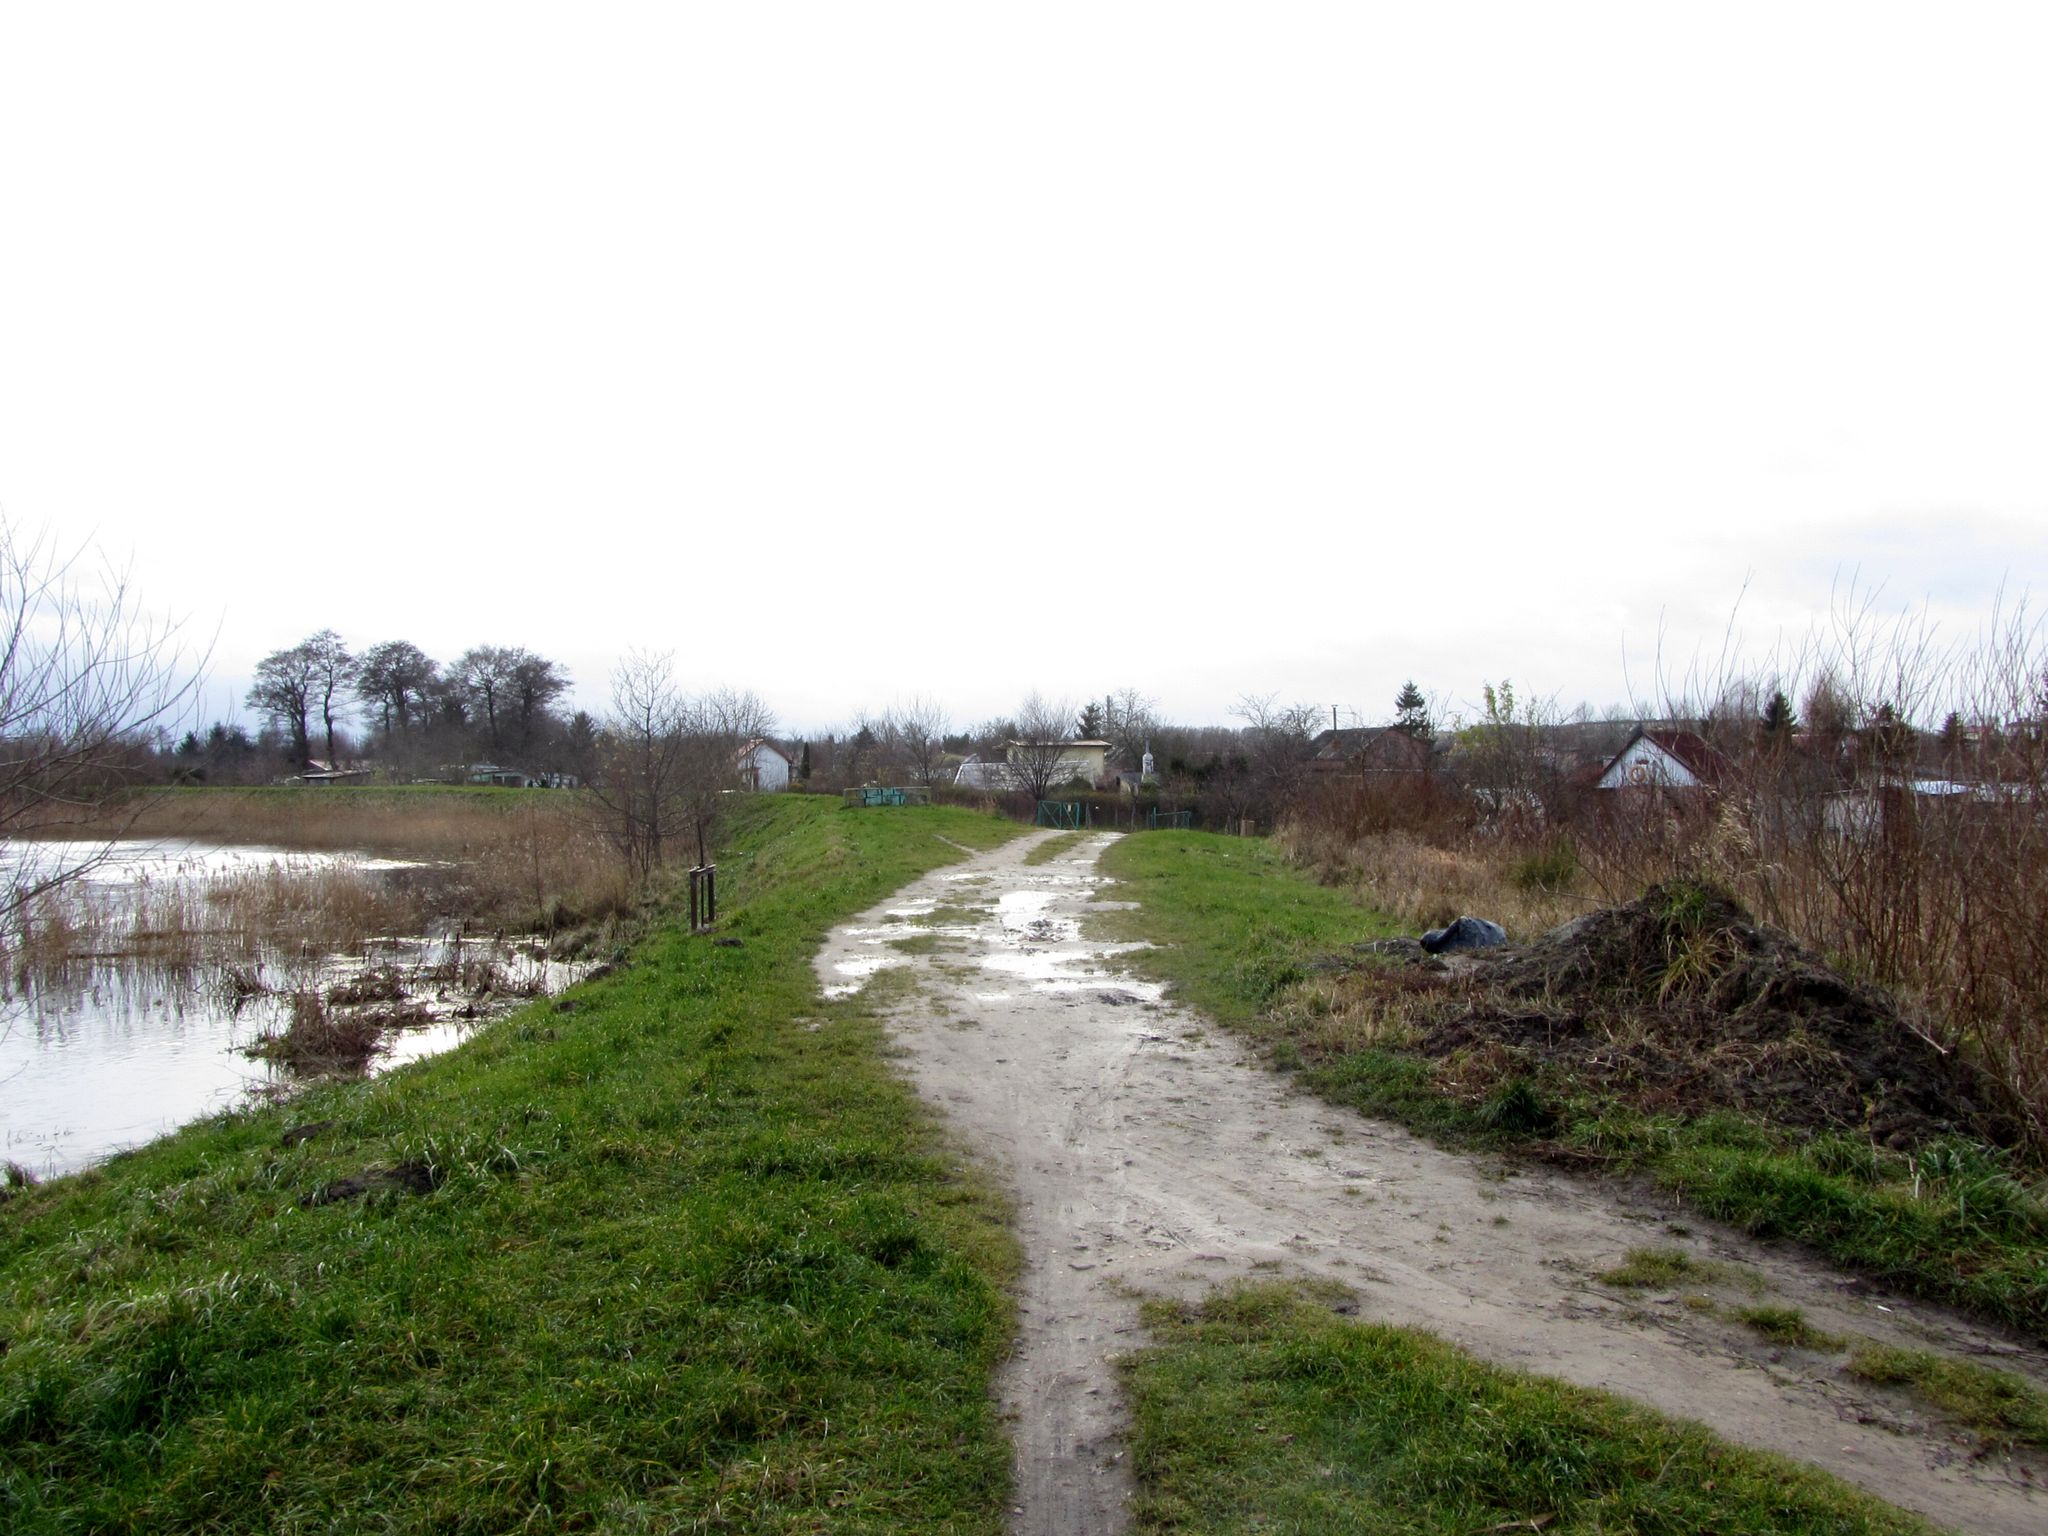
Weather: cloudy
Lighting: day
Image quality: slightly poor
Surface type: fields
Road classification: track, path
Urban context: dense urban cluster
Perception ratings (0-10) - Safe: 5.66, Lively: 1.32, Beautiful: 7.7, Boring: 7.32, Depressing: 4.04, Wealthy: 5.03